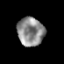
Tissue: prostate
Cell type: Myeloid cells
Senescence score: 0.2158
Nuclear area (px): 749
Mean DAPI intensity: 139.513